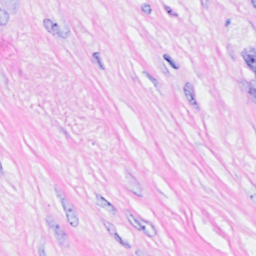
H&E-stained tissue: Breast